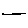
Label: line